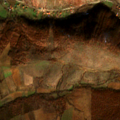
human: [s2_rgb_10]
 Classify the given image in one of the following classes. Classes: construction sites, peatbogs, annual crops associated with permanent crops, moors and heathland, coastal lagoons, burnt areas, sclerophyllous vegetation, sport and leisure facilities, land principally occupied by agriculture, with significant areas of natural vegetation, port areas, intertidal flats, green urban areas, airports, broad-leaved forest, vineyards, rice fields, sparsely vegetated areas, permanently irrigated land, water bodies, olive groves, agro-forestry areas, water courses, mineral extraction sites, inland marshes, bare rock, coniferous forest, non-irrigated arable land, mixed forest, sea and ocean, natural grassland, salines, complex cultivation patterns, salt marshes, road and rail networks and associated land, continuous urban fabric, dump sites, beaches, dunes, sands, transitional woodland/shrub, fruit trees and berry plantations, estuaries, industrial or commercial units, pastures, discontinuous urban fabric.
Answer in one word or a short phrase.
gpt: non-irrigated arable land, complex cultivation patterns, land principally occupied by agriculture, with significant areas of natural vegetation, broad-leaved forest, natural grassland